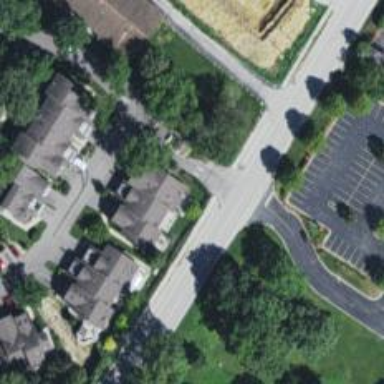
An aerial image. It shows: Unmarked road crossing.